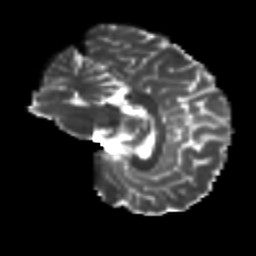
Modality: T2w
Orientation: sagittal
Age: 22
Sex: female
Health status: healthy
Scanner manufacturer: siemens
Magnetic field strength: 3 T
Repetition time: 8.6 s
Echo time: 0.095 s